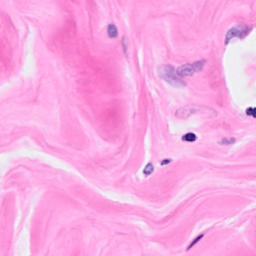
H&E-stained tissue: Breast